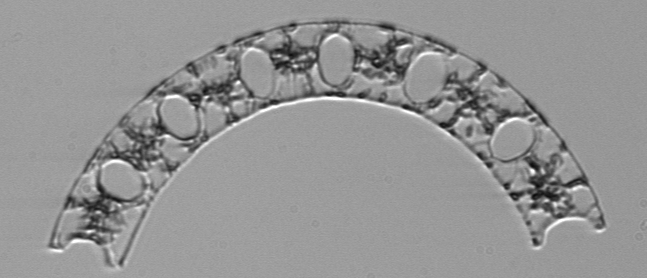
Label: Eucampia